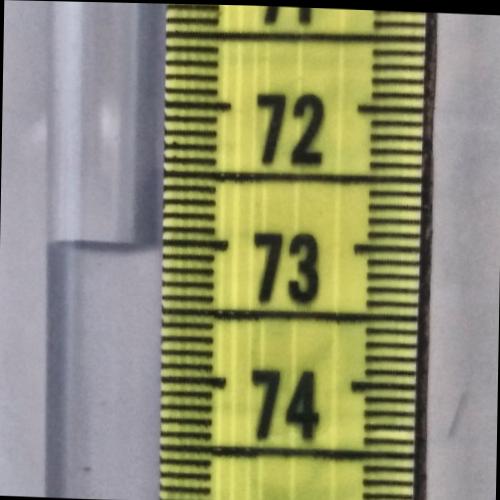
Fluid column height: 73.0 cm